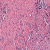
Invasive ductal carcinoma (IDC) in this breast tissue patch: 0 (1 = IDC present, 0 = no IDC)